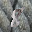
Label: 8